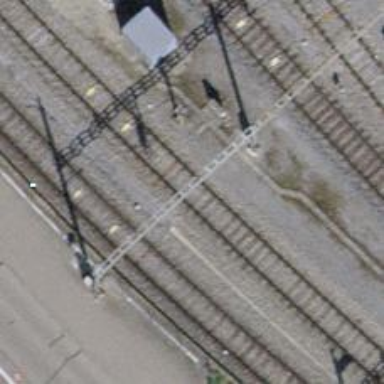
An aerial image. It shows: Railway signal.